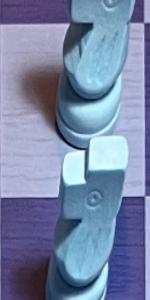
Label: Knight_White